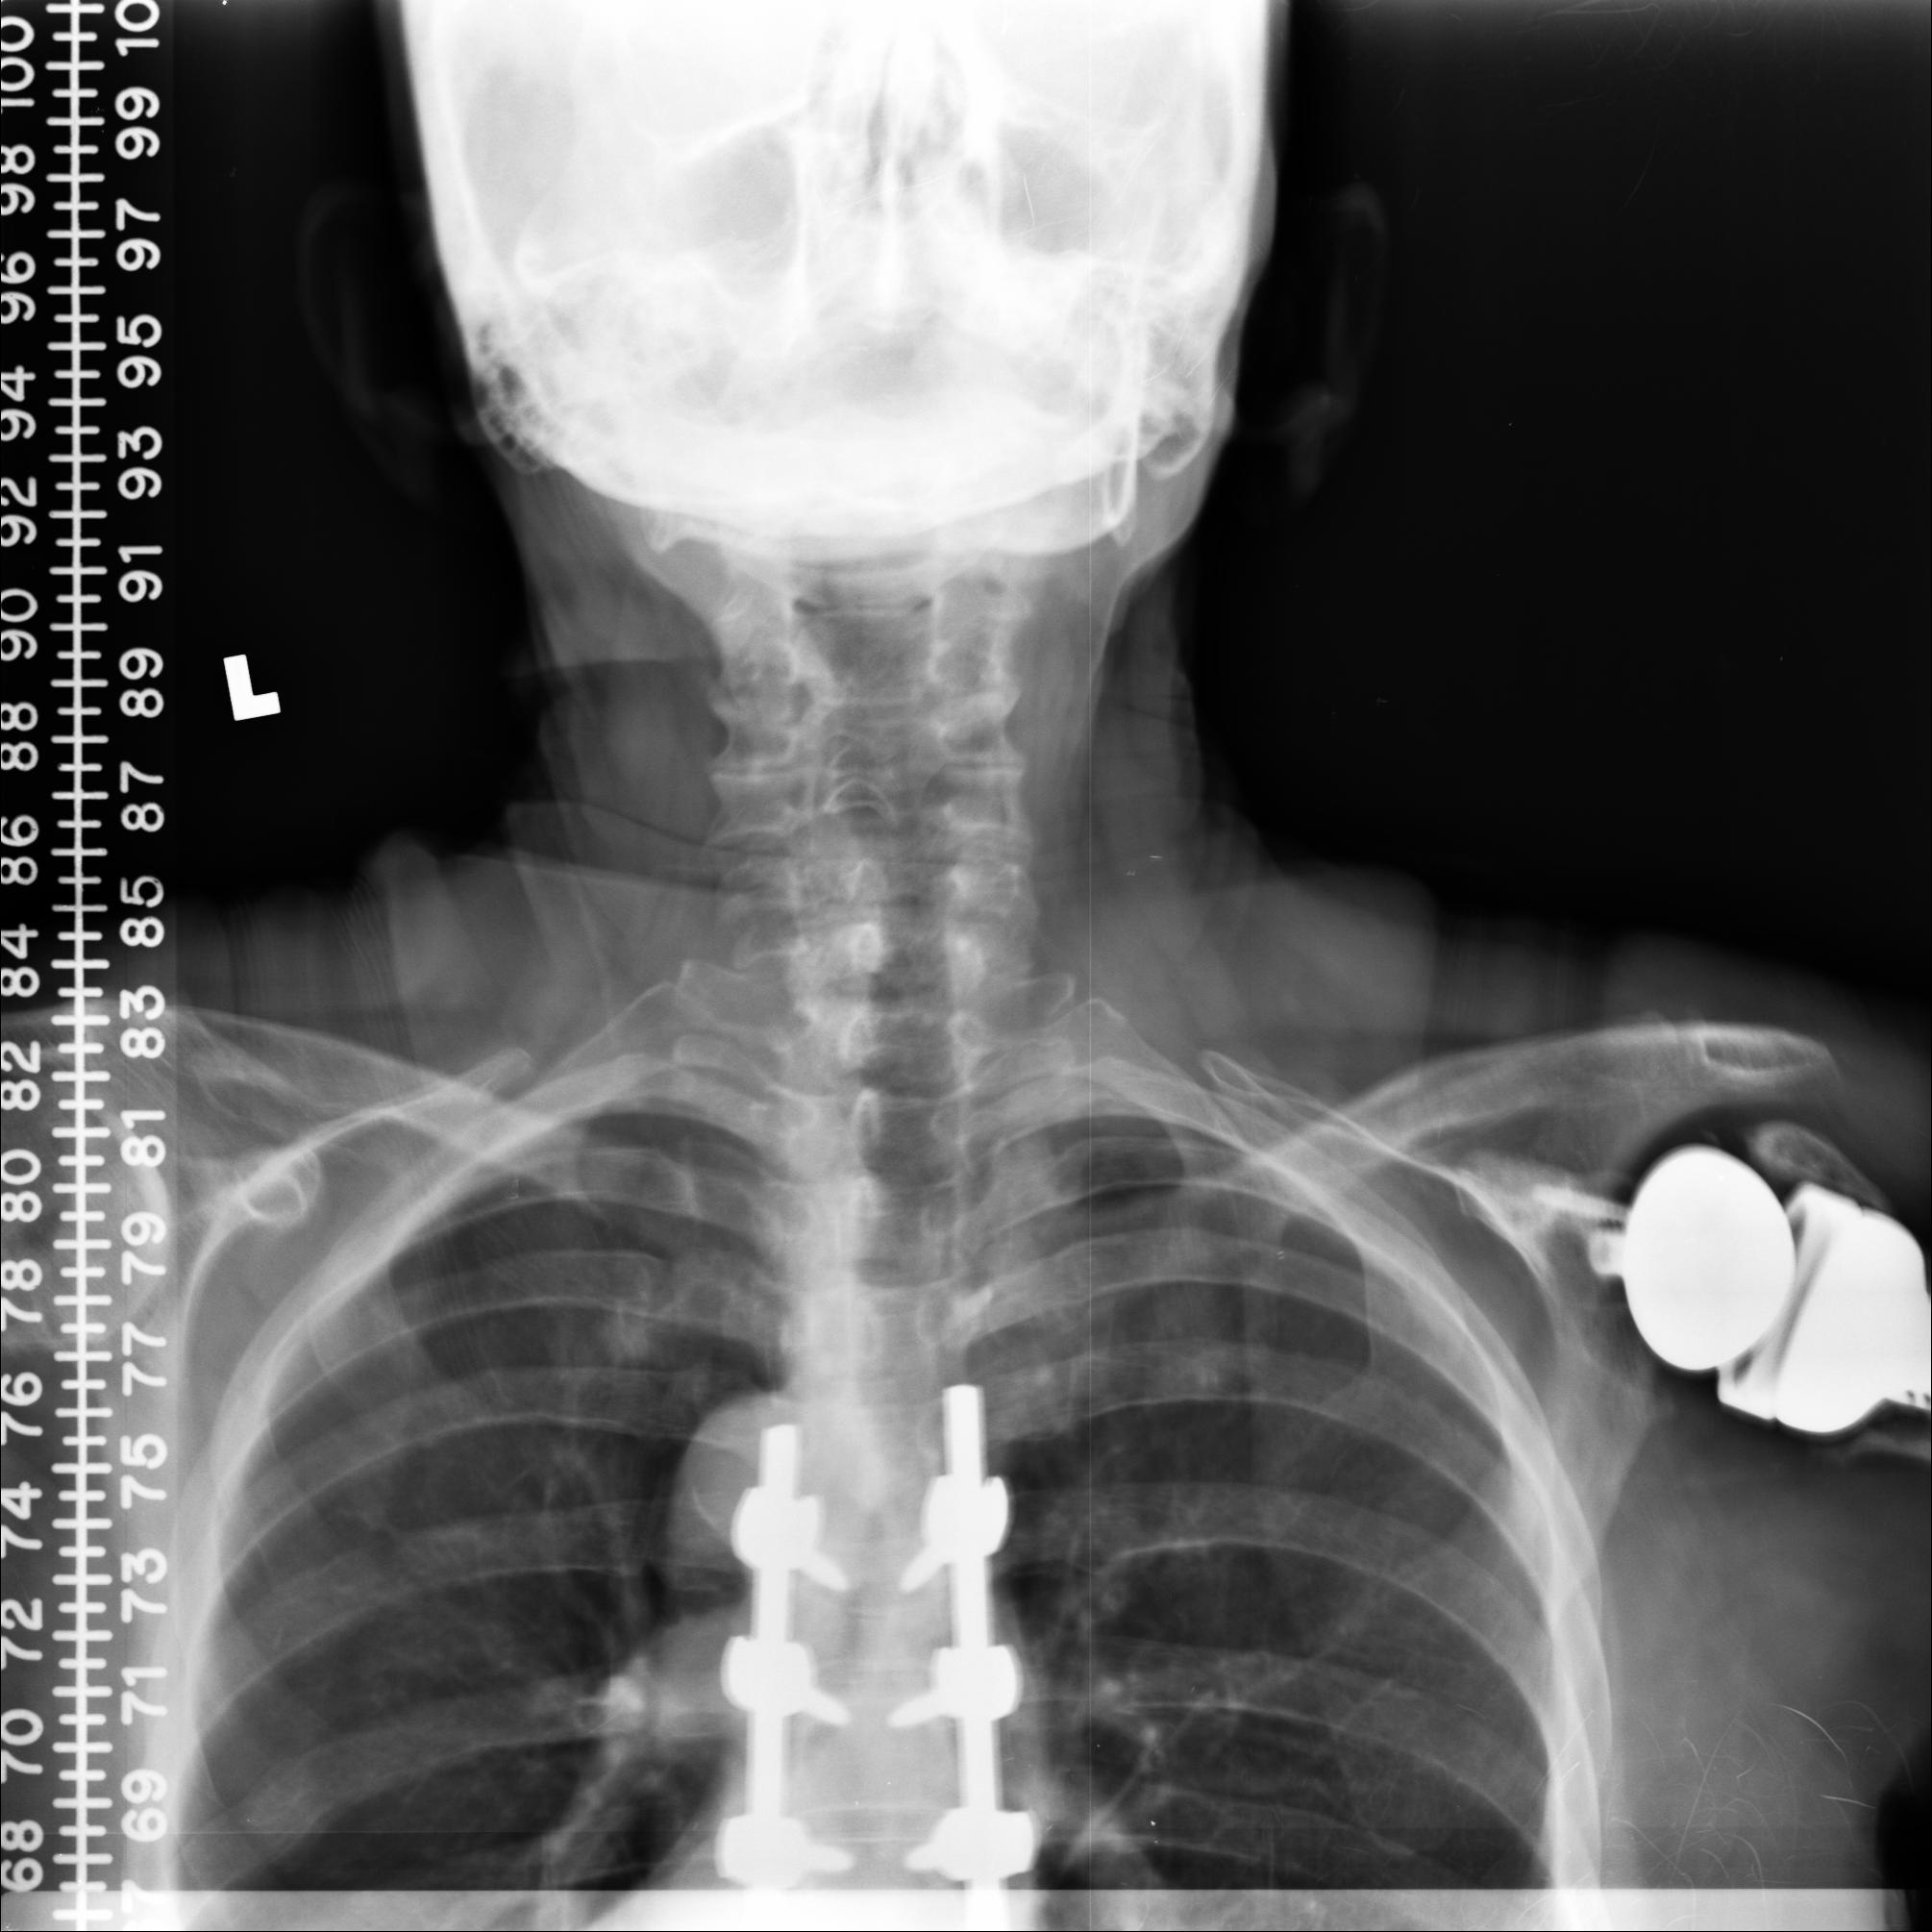
View: AP